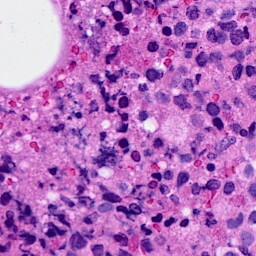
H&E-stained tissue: Breast